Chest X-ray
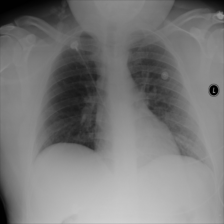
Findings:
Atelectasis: negative
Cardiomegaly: negative
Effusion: negative
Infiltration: negative
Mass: negative
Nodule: negative
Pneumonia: negative
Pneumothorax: negative
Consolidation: negative
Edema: negative
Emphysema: negative
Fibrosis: negative
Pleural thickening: negative
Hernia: negative